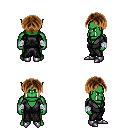
a pixel art fantasy rpg character, male body template, orc, green skin, gray robe, metal pants, brown parted hairstyle, white cloth bandages, metal boots, four views (front, back, left, right), 2x2 character sprite sheet, small pixel art, hard edges, no anti-aliasing